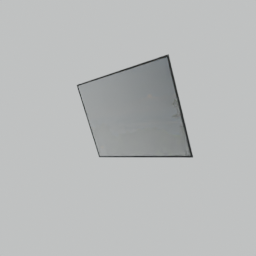
Label: decoration